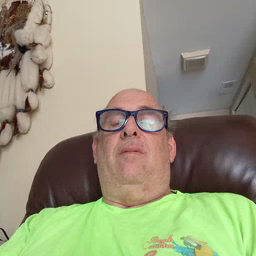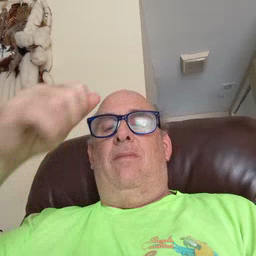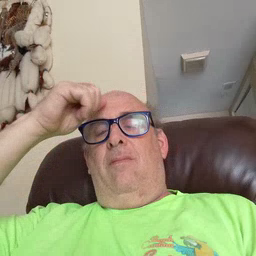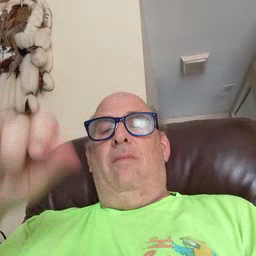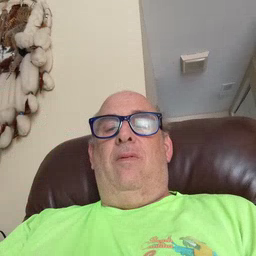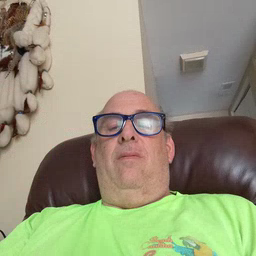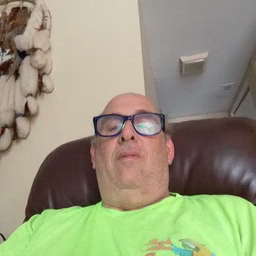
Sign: brother